Question: I am new in noSQL and Firebase. But I want to build the structure of my database via Firebase.
I have users and a list of users lots. Structure with relationship.
So I did what's <URL>
'''
String key = mDatabase.child("lots").push().getKey();
//create new lot
Lot lot = new Lot(fbUser.getUid(), fbUser.getEmail(), mMessage.getText().toString());
//turn to map
Map<String, Object> lotValues = lot.toMap();
Map<String, Object> childUpdates = new HashMap<>();
childUpdates.put("/lots/" + key, lotValues);
childUpdates.put("/user-lots/" + fbUser.getUid() + "/" + key, lotValues);
mDatabase.updateChildren(childUpdates);
'''
But in the result I had this data to duplicate:

May be it's better to get this <URL>. I tried to find an example how to build one, because I do not want to to reinvent a wheel, but my efforts are futile so far.
Any suggestions? Thanks a lot.
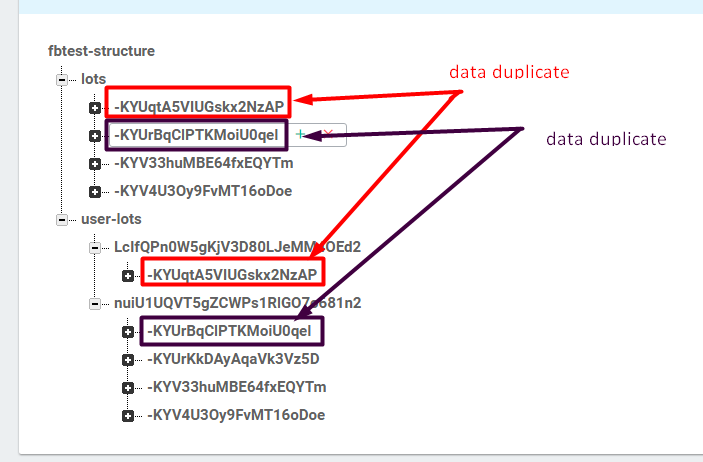
Answer: What you're looking for is 'Pointers', which Firebase, believe it or not, have.
For example, if you want to have 3 lists of data:
1. My Posts
2. Recent Posts
Then you'll have to do it like this:
'''
databaseRoot:{
Posts:{
{UNQ_KEY}:
{
title: "x",
description: "y",
authorUserID: {USERID1}
}
}
Users:{
{USERID1}
Posts:{
{UNQ_KEY_2}: {
title: "x",
description: "y"
}
}
}
}
'''
When 'UNQ_KEY' is created, you also create 'UNQ_KEY_2' under the user's userID.
To display "", you get the list under '{USERID1}'. To get "", you have to go to the 'Posts' node.